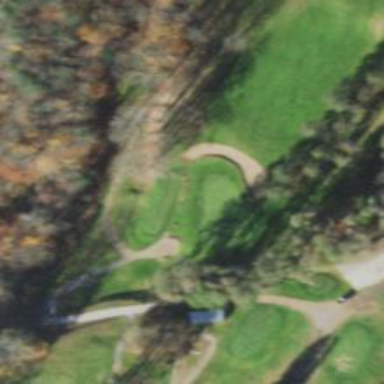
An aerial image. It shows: Golf tee.